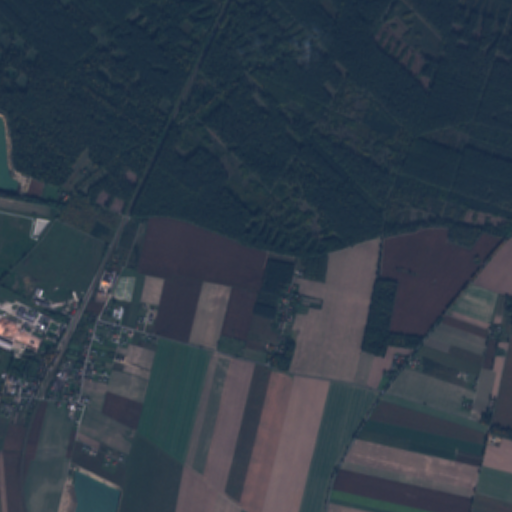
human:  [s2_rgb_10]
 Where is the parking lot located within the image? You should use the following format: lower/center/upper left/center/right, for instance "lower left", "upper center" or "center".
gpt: The parking lot is located in the center left of the image.
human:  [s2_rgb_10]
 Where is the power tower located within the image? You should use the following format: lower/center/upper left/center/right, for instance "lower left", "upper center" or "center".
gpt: The power tower is located in the lower right of the image.
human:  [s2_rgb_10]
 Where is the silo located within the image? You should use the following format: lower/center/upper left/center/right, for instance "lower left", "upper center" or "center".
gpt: The silo is located in the center left of the image.
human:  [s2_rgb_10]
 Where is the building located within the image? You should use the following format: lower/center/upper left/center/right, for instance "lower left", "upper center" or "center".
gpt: There is no building in the image.